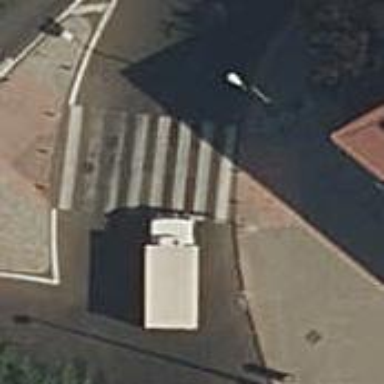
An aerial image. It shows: Uncontrolled crossing on the road.